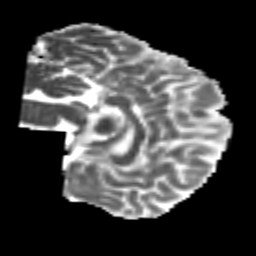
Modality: MD
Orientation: sagittal
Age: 26
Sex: male
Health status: healthy
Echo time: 0.074 s